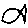
Label: fish